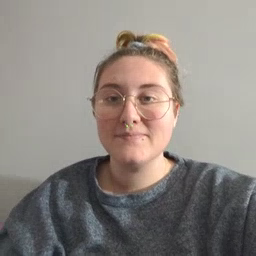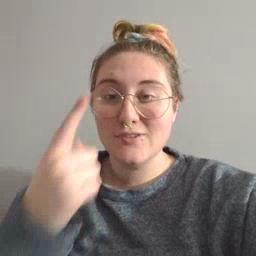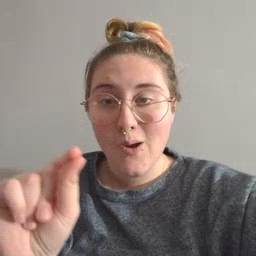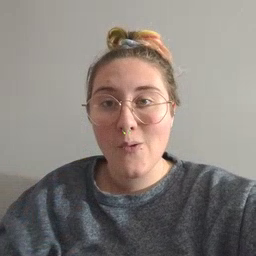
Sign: go